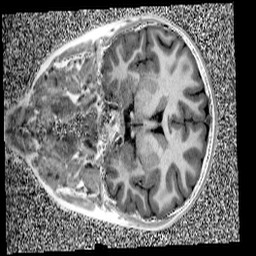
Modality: UNIT1
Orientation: coronal
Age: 12
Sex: female
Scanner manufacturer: siemens
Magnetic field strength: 3 T
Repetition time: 4 s
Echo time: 0.00299 s